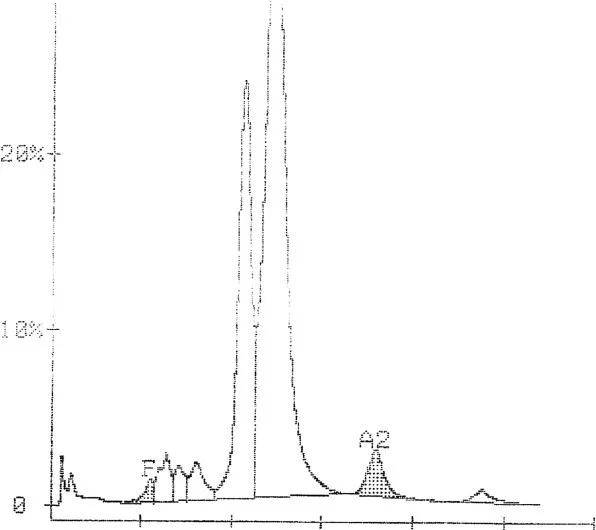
High performance liquid chromatography analysis of the patient's hemoglobin. HPLC analysis shows a peak of unknown variety at 2.13 min that eluted earlier than HbA at 2.44 min. The chromatogram also contains peaks corresponding to HbF and HbA2.
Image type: chart (chart)